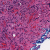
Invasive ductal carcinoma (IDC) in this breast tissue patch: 0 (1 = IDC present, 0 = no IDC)